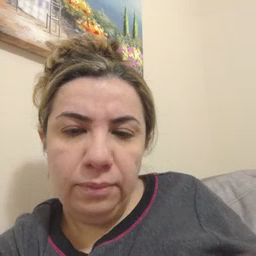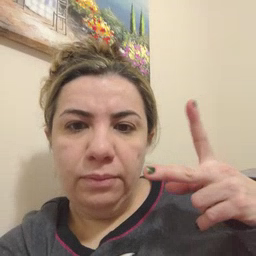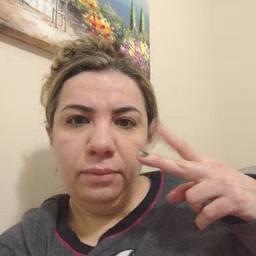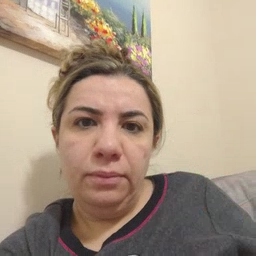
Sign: scissors